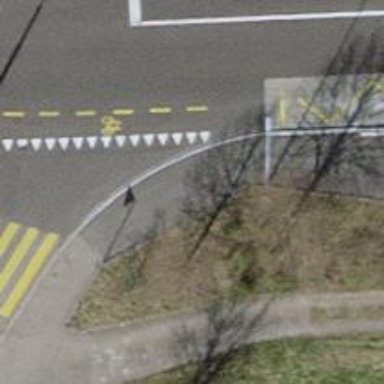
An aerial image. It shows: Asphalt sidewalk along the footway.